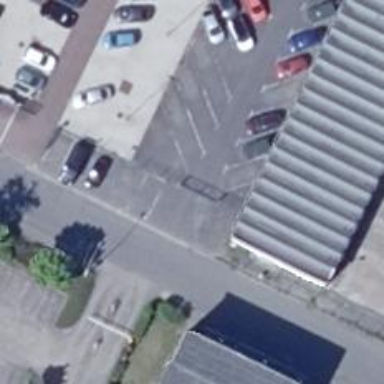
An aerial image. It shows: Road serving as parking aisle.